Interaction volume radius: 5 \u00c5
Interaction volume height: 10 \u00c5
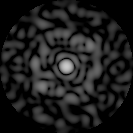
Disorder parameter: 0.7769